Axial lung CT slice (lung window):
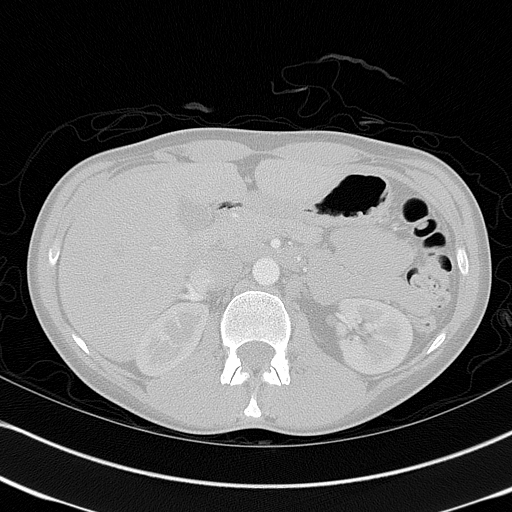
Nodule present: no